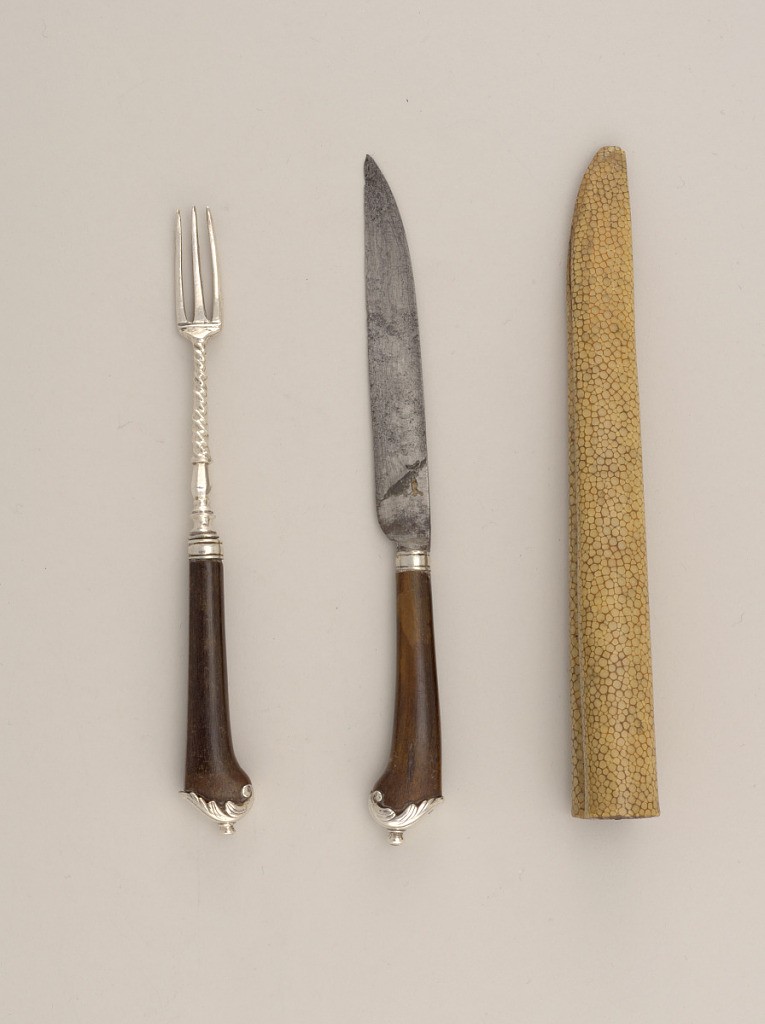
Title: Fork with Antler and Silver Handle
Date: ca. 1730–40
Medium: antler, silver
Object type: fork
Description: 1985-103-134-a: Small shagreen case (a), lined with paper, without...;     1985-103-134-b: Steel knife (b) with straight lower edge. Upper ed...;     1985-103-134-c: Fork (c) has three curved tines, curved shoulders ...